Question: When I make a new Universal App in Visual Studio 2013 I get a number of graphics files for the logos, splash screens, etc. in the 'Assets' folder, for example 'Square71x71Logo.scale-240.png'. The 'Package.appxmanifest' then maps these files to the various required things. For example 'Square71x71Logo.scale-240.png' is mapped in 'Package.appxmanifest' to 'Square 71x71 Logo'.
The actual file is 170 pixels wide, 170 pixels high, Photoshop reads it as having 72 pixels per inch, and it has an 8 bit colour depth.
What does the '.scale-240' part of the file name signify?

I'm replacing the file and I am not sure how to scale-240-ify the new image.
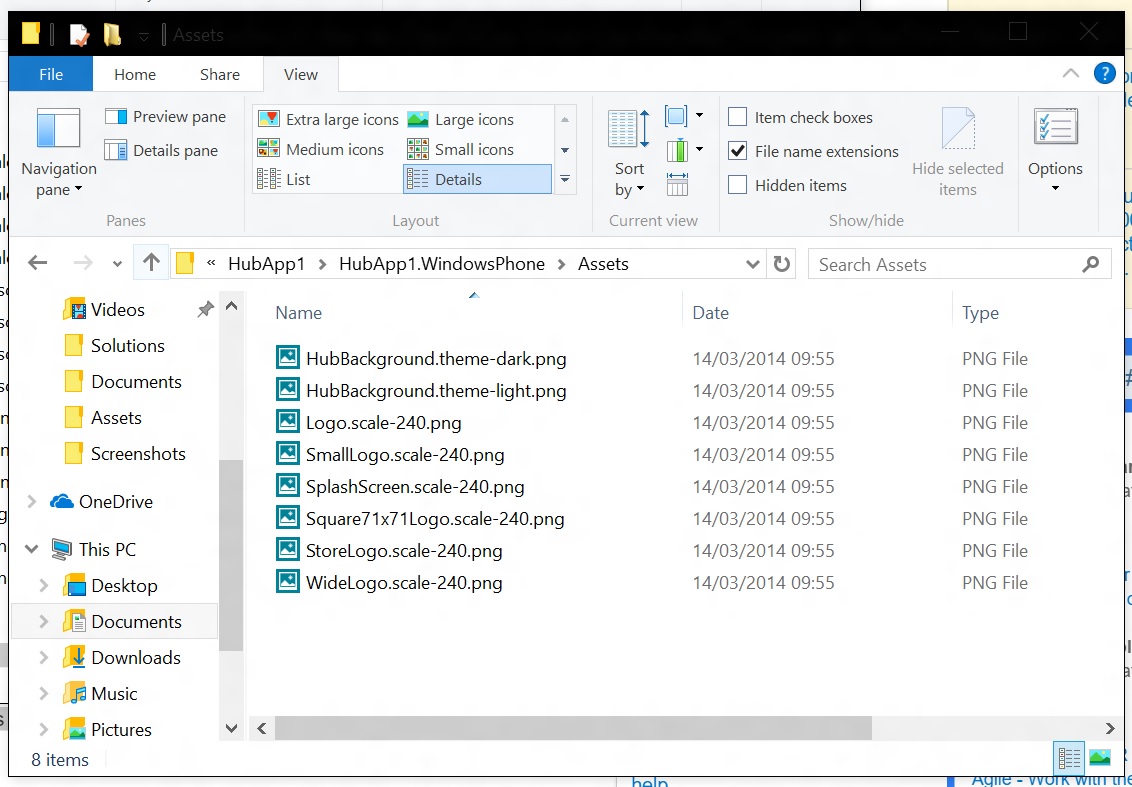
Answer: The scale-240 part of the file name is a resource qualifier that indicates that the file is used for 240% DPI systems.
Resource qualifiers allow the app to provide different versions of the same resource for different scenarios and refer them all internally by the base name:
- - - - -
The app can reference the image by its base name (e.g. logo.png) and the version which best matches the current scale, contrast level, language, etc. will be automatically used.
The default phone template provides scale-240 images since high-DPI phones are fairly common and it is generally better to scale down from a larger image than to scale up a small image. Best would be for you to provide multiple resolutions when you replace the stock ones with your own, especially if your images are complicated and don't scale well by default.
See <URL>